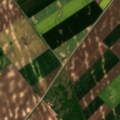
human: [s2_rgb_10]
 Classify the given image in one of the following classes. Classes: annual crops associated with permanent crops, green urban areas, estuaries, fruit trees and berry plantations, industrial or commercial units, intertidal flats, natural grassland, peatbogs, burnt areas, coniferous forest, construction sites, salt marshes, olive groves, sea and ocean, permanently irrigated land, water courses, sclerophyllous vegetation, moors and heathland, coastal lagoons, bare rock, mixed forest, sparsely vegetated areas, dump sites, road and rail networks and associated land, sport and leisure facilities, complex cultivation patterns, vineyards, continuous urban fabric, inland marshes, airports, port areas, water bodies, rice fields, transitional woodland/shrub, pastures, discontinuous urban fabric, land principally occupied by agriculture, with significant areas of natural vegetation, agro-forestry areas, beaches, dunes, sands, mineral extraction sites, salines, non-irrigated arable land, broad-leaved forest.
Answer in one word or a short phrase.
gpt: non-irrigated arable land, land principally occupied by agriculture, with significant areas of natural vegetation